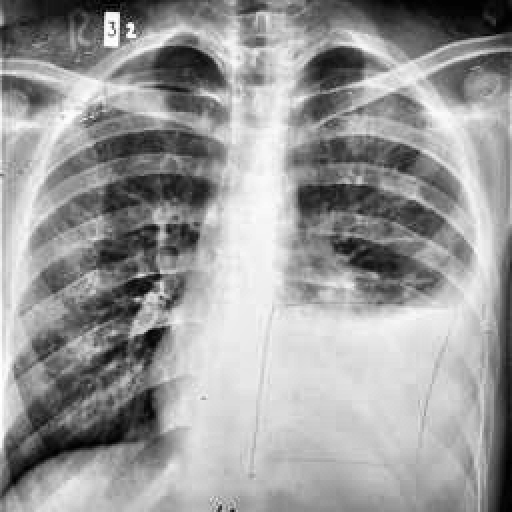
Finding: TUBERCULOSIS